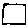
Label: square